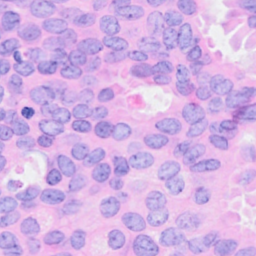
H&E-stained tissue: Breast